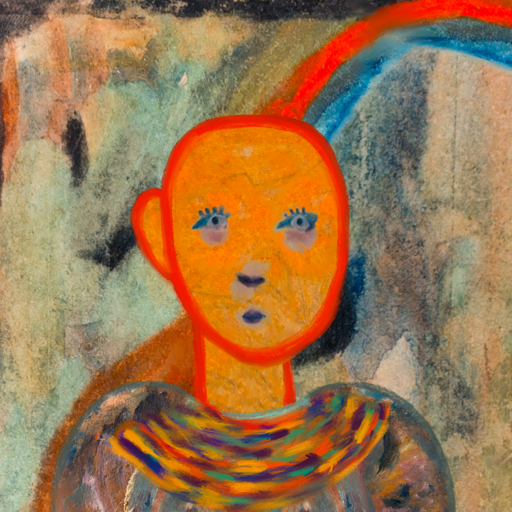
Background: Childish, Head And Neck Front: Sisters, Face Front: Hill_Girl, Bust: Boggyland, Hair Front: Blank, Head Accessory: Blank, Second Necklace: An_Impression_2, Necklace: Blank, Baby: Blank